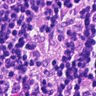
Metastatic tissue present: no